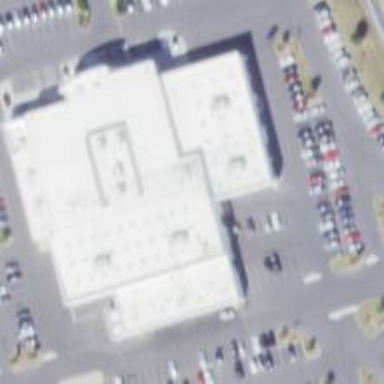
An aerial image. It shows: Building housing car shop.